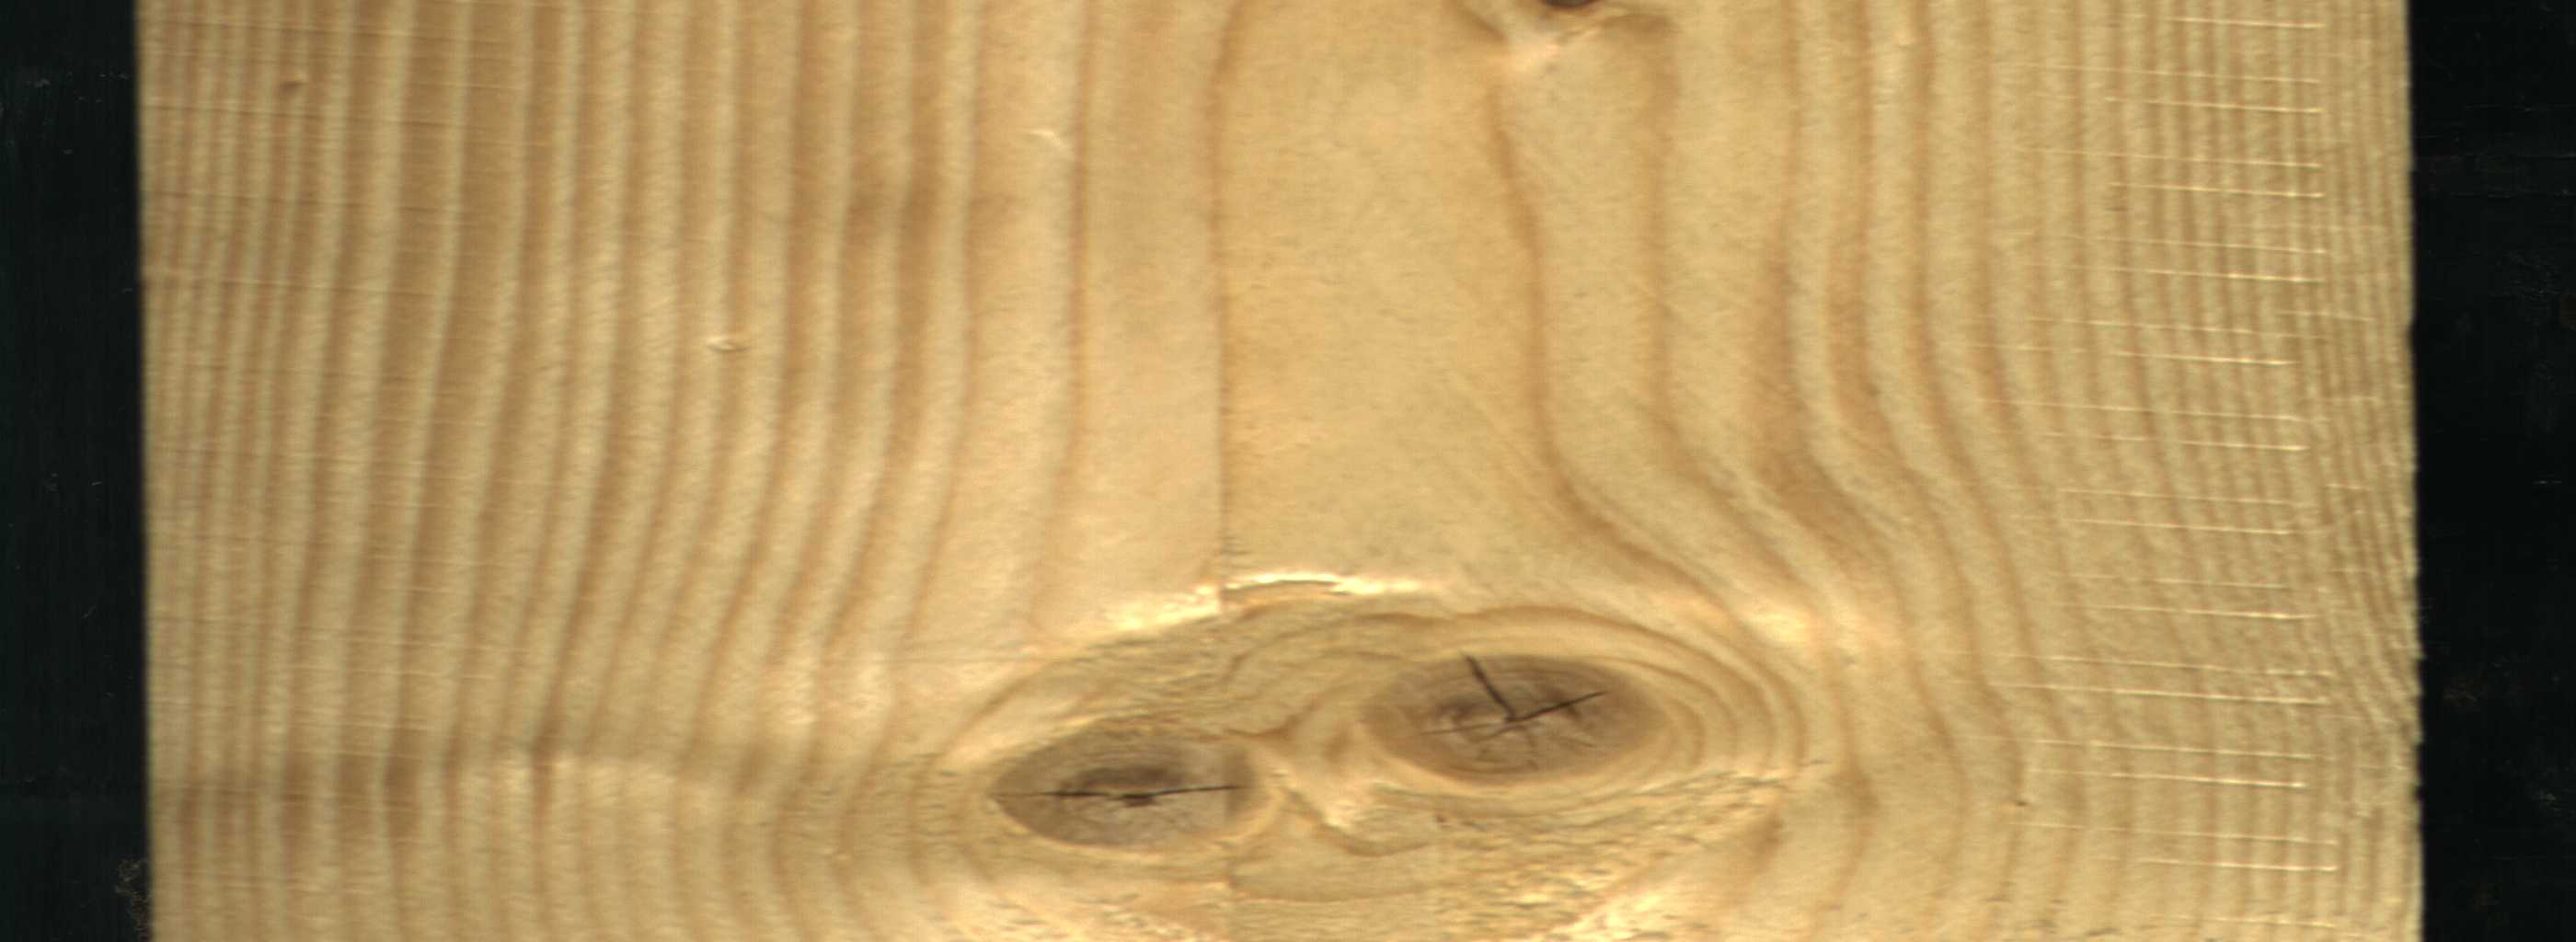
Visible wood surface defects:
knot_with_crack
knot_with_crack
Dead_Knot